Question: So I've got a couple of different fusiontable visualizations in a google site:
<URL>
I am wondering if there is a way to link them so that when a pin in the map is selected the corresponding card is shown in the other iframe?
What I'd really like to be able to do is offer people a search over the fusion table via the google site, so that when somebody searched in the site search, they'd get back a list of hits in the map and cards, and have them all linked up together ... Any simple way to do this over paired visualizations or would this have to be custom site built on the fusiontables API?
I know fusion tables wizard:
<URL>
can provide something like this for a single visualization, but am unclear about linking multiple visualizations - maybe that's just completely impractical ...
Many thanks in advance
Cheers> SAM
p.s. Here's a current screenshot in case it the site changes :-)

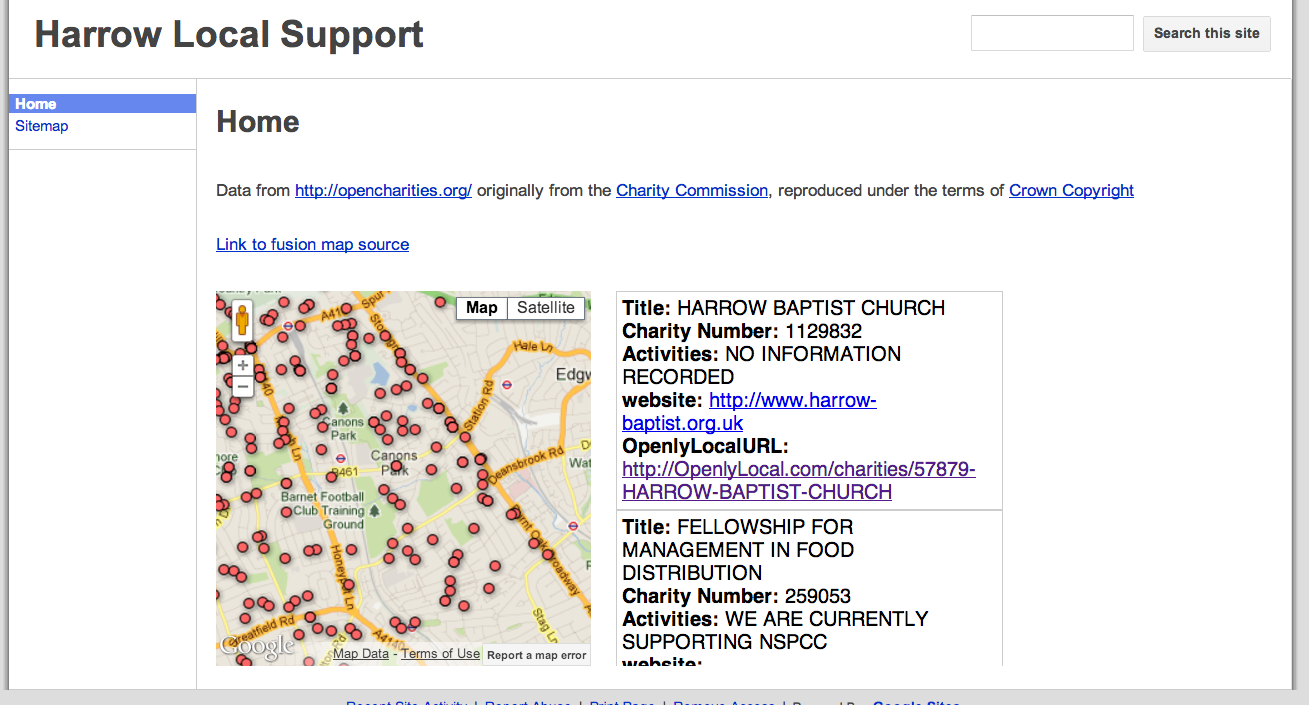
Answer: It's possible, but instead of the iframe-map you must create the map on your own to be able to modify the default behaviour(opening of the infoWindow on click and load the filtered card instead).
It's not much difficult, the most of the src you will get with 'map->publish->get HTML and javascript'
All you have to do is:
1. supress the infoWindows(set the suppressInfoWindows-option of the layer to true)
2. observe the click-event of the layer and load the card based on a unique col(Charity Number appears to be unique)
Demo: <URL>
But actually showing the cards in an iframe forces a redundant request, instead you may fetch the contents of the infoWindow and insert them directly into the page.